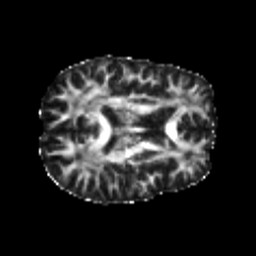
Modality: FA
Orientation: axial
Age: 26
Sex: male
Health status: healthy
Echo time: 0.074 s